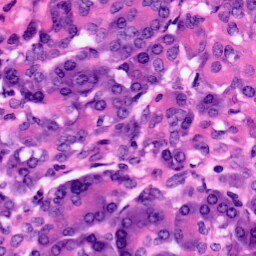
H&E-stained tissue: Pancreatic